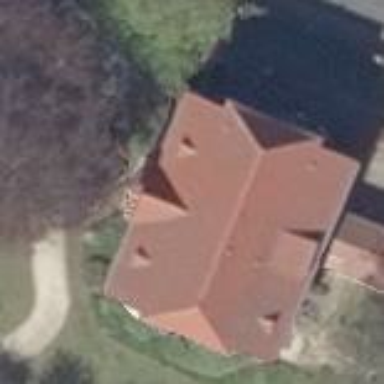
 constructed with mixture of brick and plaster materials."